Aerial crown-view tile of a tropical tree (Barro Colorado Island, Panama), acquired 20250317:
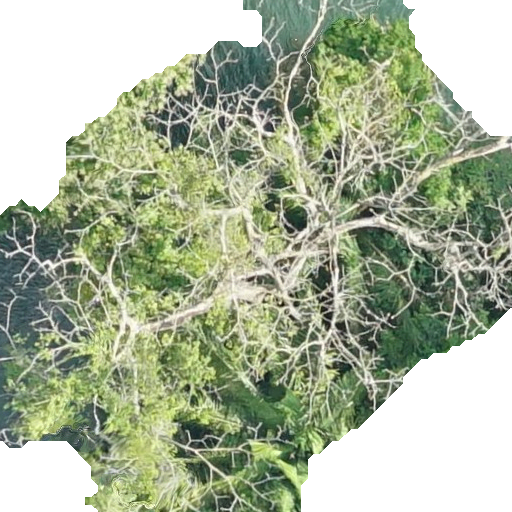
Species: Ceiba pentandra
GBIF accepted scientific name: Ceiba pentandra
Crown area: 323.453 m²